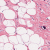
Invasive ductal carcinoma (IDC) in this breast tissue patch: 0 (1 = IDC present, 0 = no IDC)